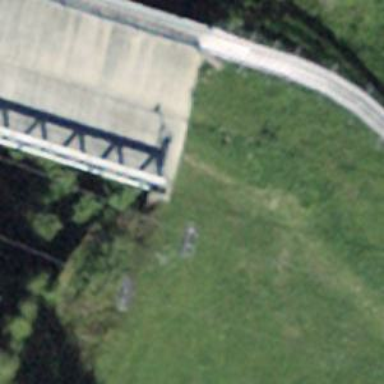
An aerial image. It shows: Downhill bridge with intermediate level of difficulty.